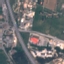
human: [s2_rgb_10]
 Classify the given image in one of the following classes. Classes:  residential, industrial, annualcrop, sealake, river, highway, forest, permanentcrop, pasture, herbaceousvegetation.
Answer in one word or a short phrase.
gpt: Highway